Field crop: maize
Growth stage: 2
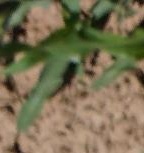
Species: maize